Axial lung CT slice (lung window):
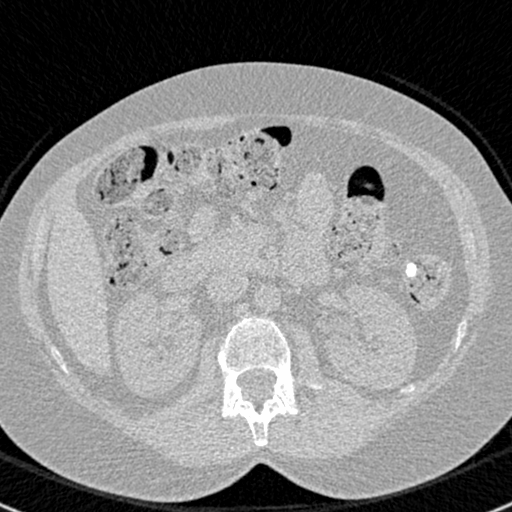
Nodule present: no